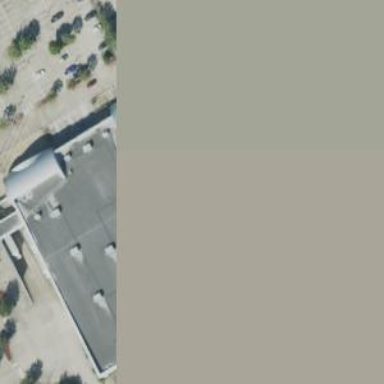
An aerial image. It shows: Industrial building.